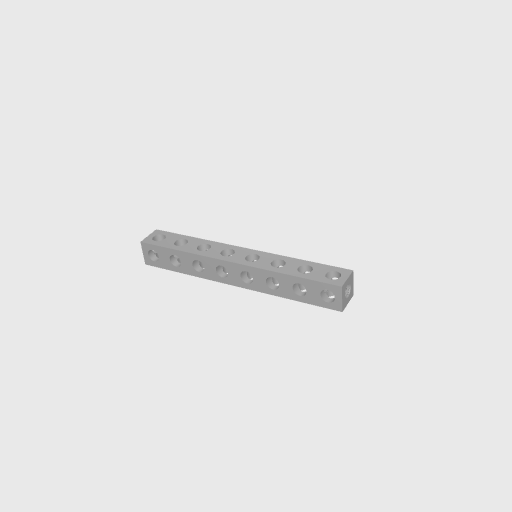
Part: SquareBeam8H